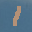
Label: 1